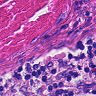
Metastatic tissue present: no